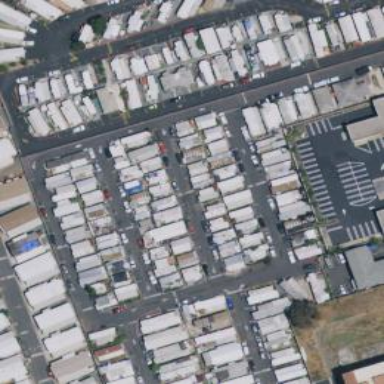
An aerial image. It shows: Residential area designated as trailer park.